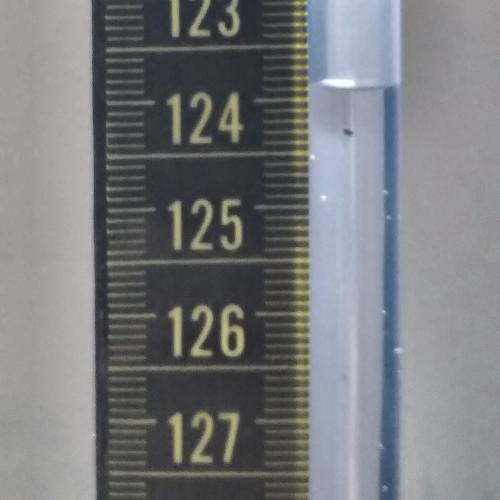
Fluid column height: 123.9 cm